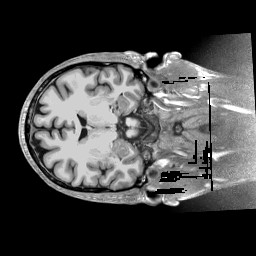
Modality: T1w
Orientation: axial
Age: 31
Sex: male